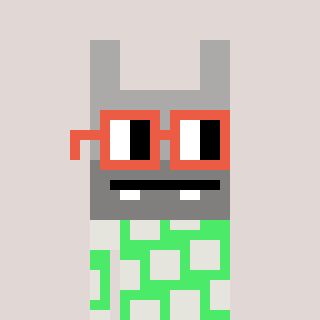
a pixel art character with square orange glasses, a rabbit-shaped head and a teal-colored body on a warm background